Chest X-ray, PA view. Patient: 55 years old, sex F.
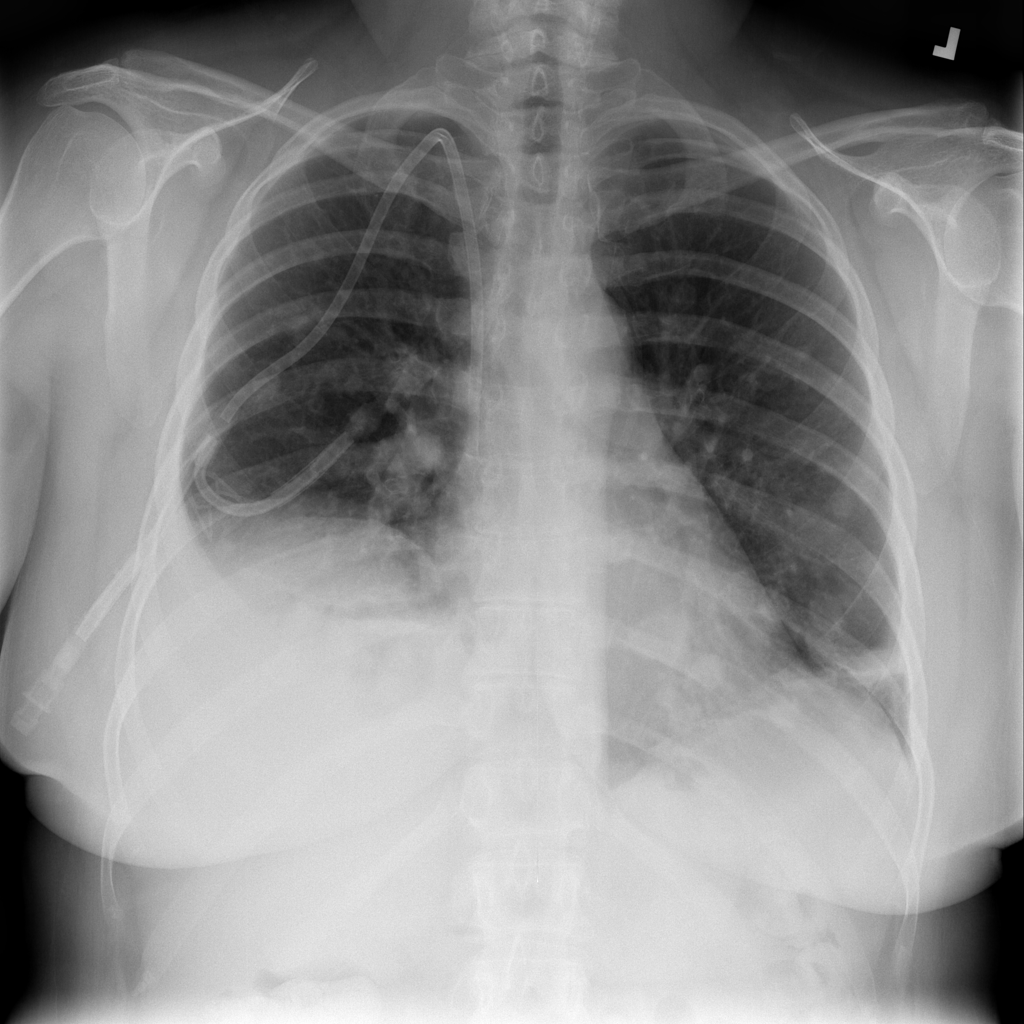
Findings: Atelectasis, Effusion, Nodule